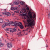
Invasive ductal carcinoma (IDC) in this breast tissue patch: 0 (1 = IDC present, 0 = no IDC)